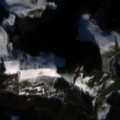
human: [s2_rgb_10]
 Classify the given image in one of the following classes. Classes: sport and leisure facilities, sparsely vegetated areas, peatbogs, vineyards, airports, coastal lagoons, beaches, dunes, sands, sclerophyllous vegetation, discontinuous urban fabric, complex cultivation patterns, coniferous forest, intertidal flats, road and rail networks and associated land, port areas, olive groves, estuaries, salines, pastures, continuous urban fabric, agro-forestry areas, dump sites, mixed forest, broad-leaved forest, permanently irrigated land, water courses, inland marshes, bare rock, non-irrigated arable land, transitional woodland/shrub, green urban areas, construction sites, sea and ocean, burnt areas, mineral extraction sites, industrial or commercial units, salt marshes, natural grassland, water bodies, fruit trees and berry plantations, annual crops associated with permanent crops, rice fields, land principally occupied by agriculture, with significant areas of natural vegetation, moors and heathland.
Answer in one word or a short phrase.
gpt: pastures, complex cultivation patterns, land principally occupied by agriculture, with significant areas of natural vegetation, coniferous forest, mixed forest